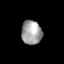
Tissue: skin
Cell type: Fibroblasts
Senescence score: 0.7462
Nuclear area (px): 485
Mean DAPI intensity: 158.157